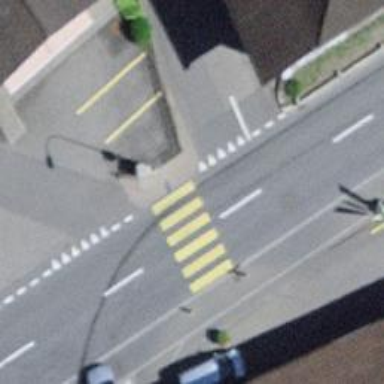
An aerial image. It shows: Uncontrolled zebra crossing on the road.